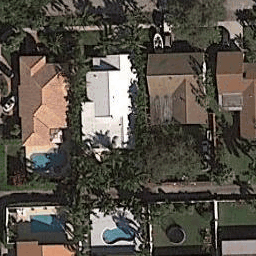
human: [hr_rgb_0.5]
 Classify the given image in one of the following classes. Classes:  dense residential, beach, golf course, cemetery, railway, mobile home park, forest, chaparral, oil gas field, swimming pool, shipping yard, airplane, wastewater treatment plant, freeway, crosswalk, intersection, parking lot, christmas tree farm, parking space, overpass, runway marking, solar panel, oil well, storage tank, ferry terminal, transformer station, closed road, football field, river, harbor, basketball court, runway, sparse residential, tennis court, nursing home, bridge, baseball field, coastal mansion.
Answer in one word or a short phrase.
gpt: coastal mansion